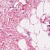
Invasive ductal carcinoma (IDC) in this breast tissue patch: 0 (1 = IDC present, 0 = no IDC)